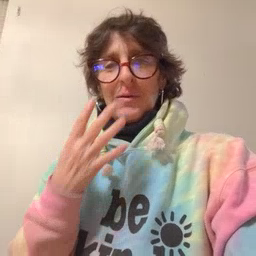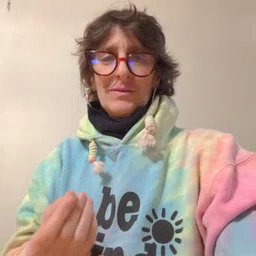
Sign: wet